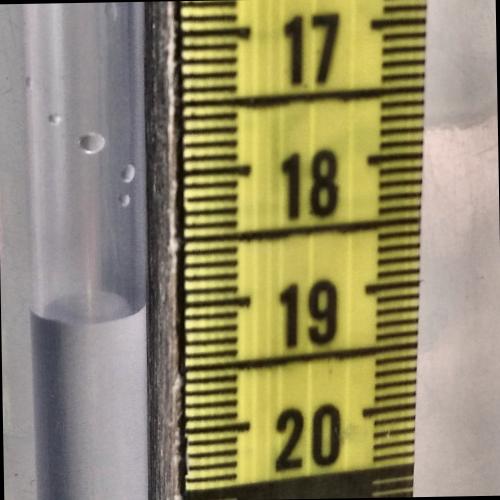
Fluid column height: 19.0 cm